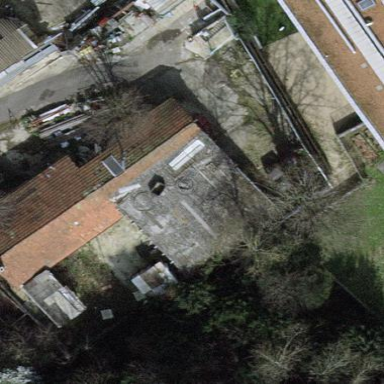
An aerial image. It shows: View of roof of building.